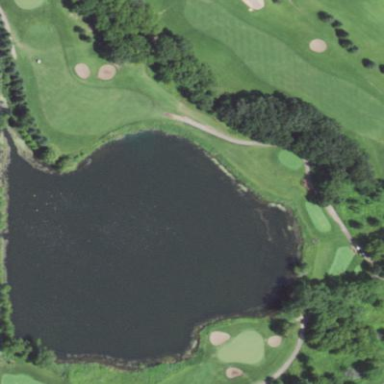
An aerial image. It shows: Water hazard in golf course. The hazard is natural water feature.